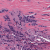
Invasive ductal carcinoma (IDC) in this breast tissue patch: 1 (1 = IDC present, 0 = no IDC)